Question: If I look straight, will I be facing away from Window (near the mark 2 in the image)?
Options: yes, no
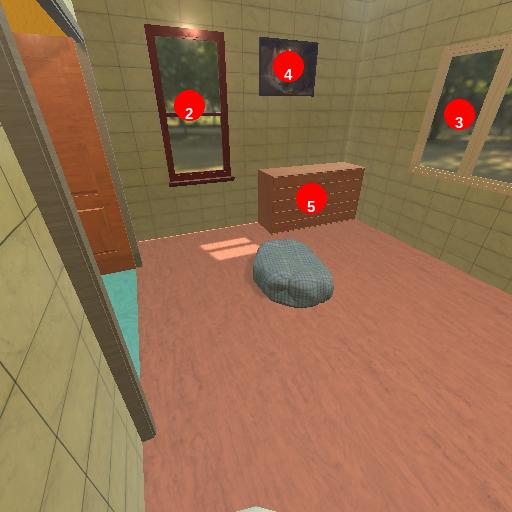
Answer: yes